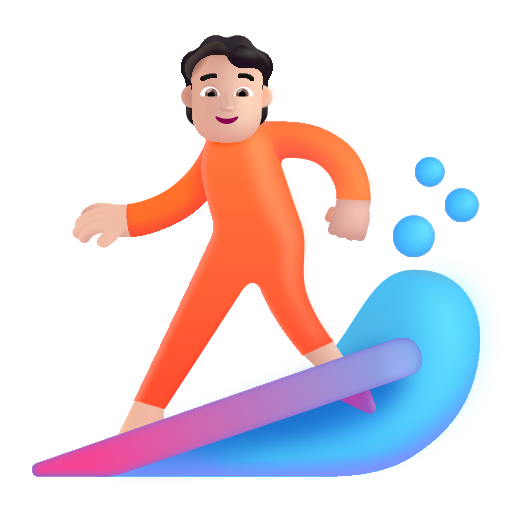
person surfing color light